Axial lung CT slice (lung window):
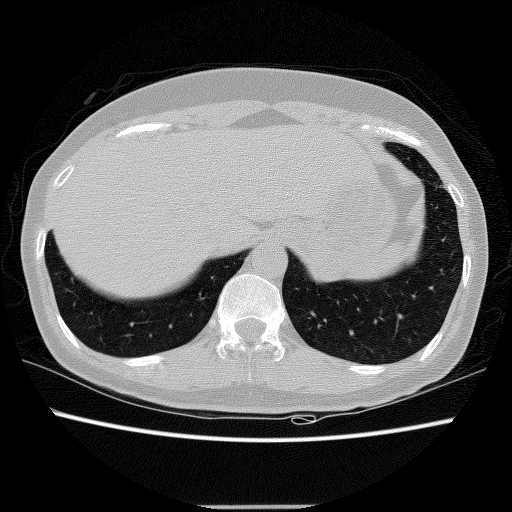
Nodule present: no